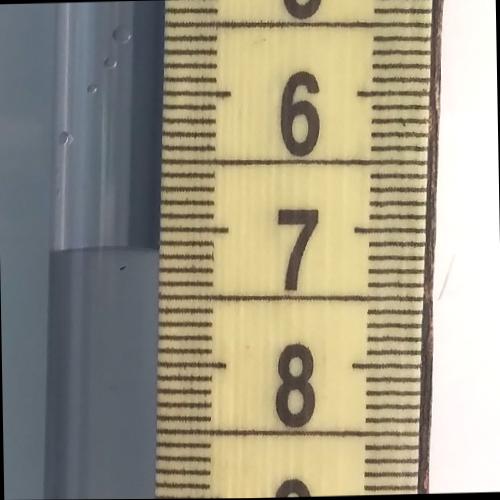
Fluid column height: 7.2 cm